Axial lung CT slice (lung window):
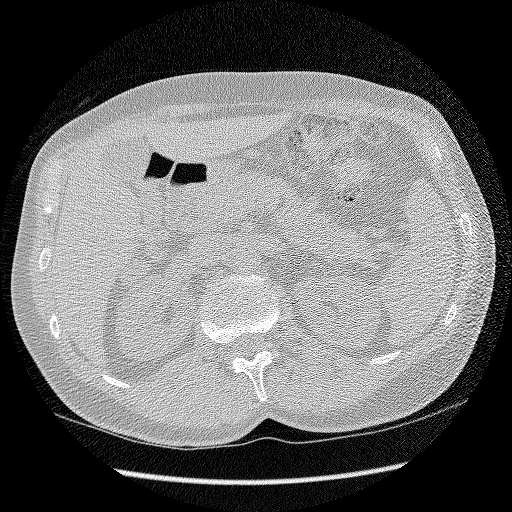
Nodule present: no